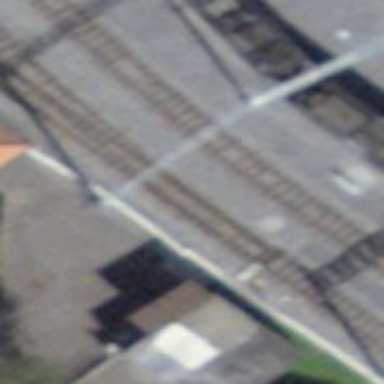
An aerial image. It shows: Railway switch.